Question: I want to detect if my game is in trail mode and make the user go to the marketplace to purchase it.
I did the code that was <URL>
The code samlpe they provided doesn't work though
'''
if (Guide.IsTrialMode)
{
Guide.ShowMarketplace(signedInGamer.PlayerIndex);
}
'''
it gives 'The name SignedInGamer doesn't exist in the current context'
I tried to play with it a little bit and modified it to be:
'''
if (Guide.IsTrialMode)
{
//Guide.ShowMarketplace(signedInGamer.PlayerIndex);
Guide.ShowMarketplace(PlayerIndex.One);
}
'''
it works now but on the emulator it goes to the marketplace and gives:

I am not sure that's because the game is in debug mode and hasn't been published yet, or that's because of the modification I made?!
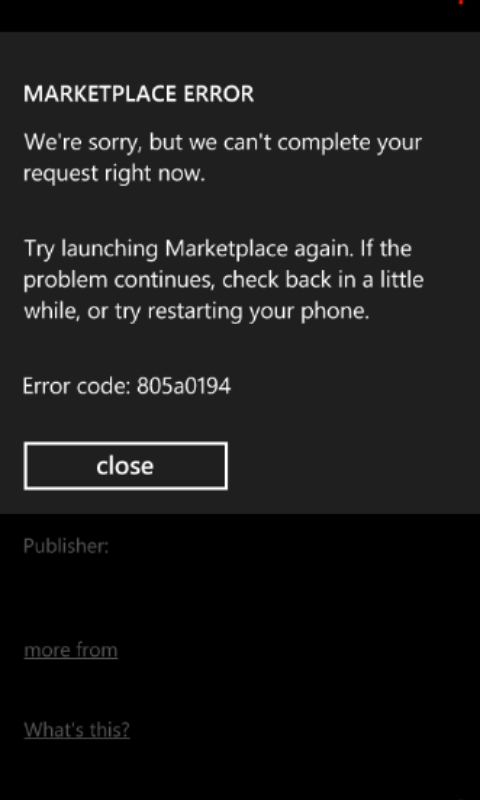
Answer: It's because it hasn't been published in the Marketplace. The page you linked to has this note:
> When the method Guide.ShowMarketplace is called on an application that
has not yet been published to the Windows Phone Marketplace, it will
result in an error being displayed. When your application is published, the
Guide.ShowMarketplace will automatically detect your application's
unique ID and launch the correct details page in the Windows Phone
Marketplace client application.